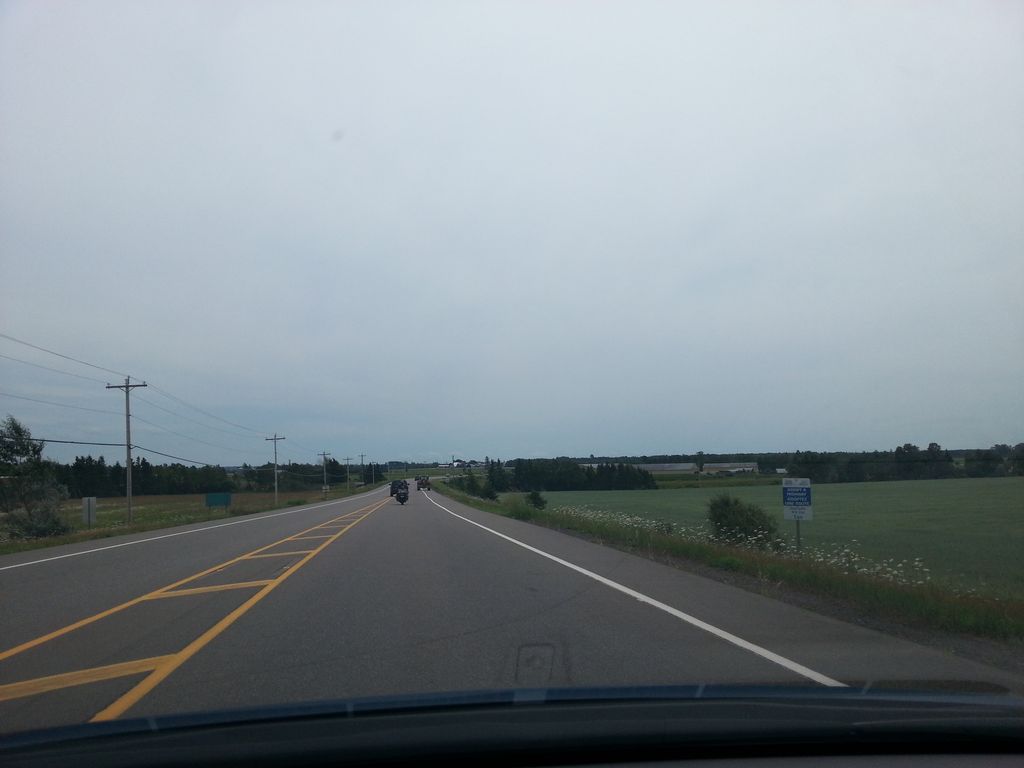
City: charlottetown